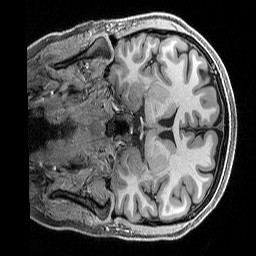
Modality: T1w
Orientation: coronal
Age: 22
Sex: female
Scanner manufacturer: siemens
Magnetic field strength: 3 T
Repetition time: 2.5 s
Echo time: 0.00296 s